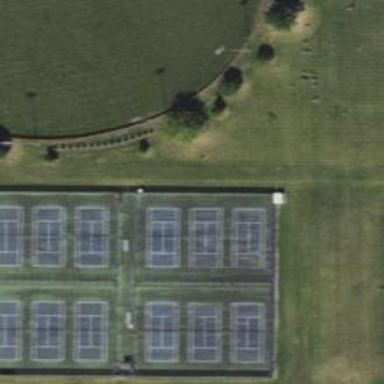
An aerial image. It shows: Leisure park with tennis court.